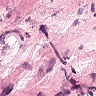
Metastatic tissue present: no